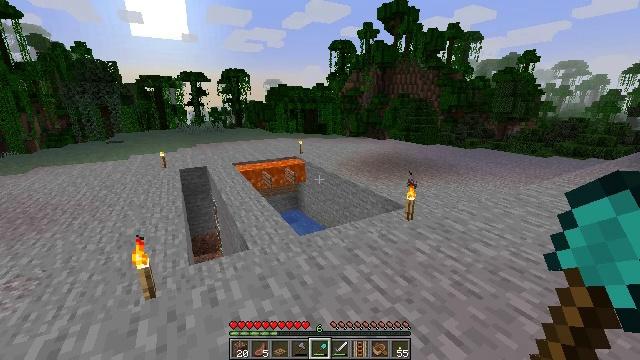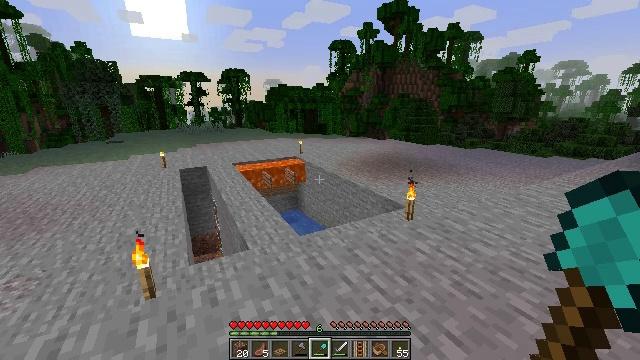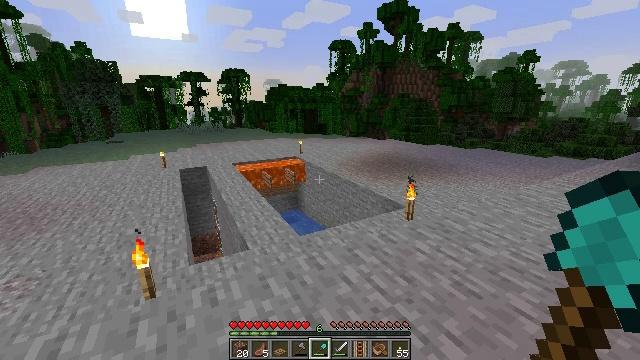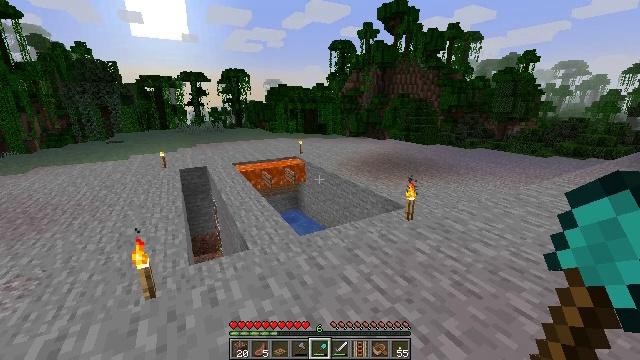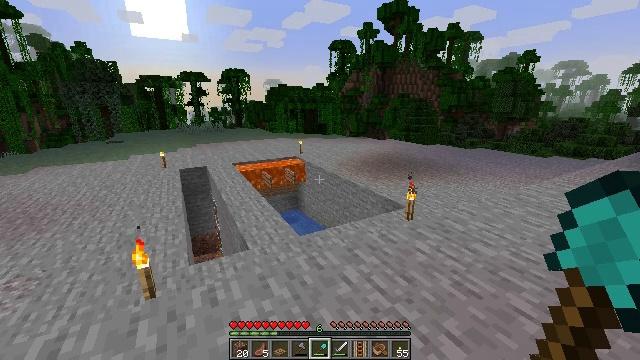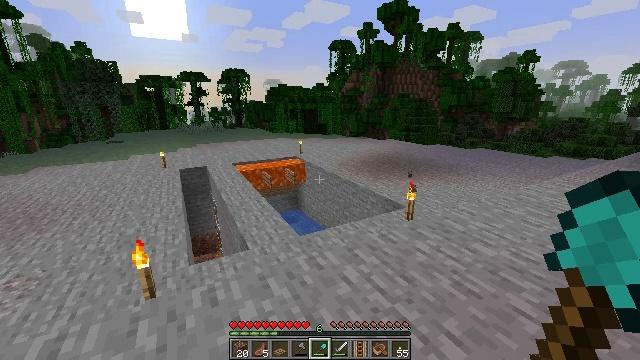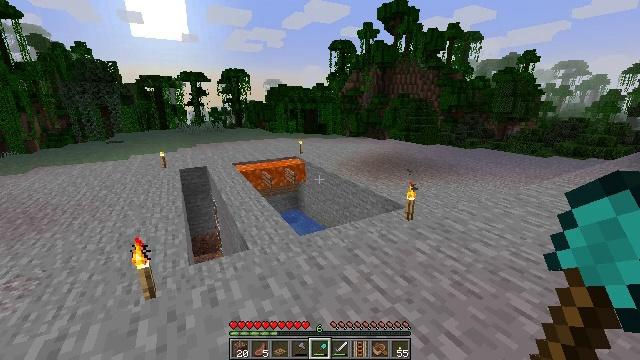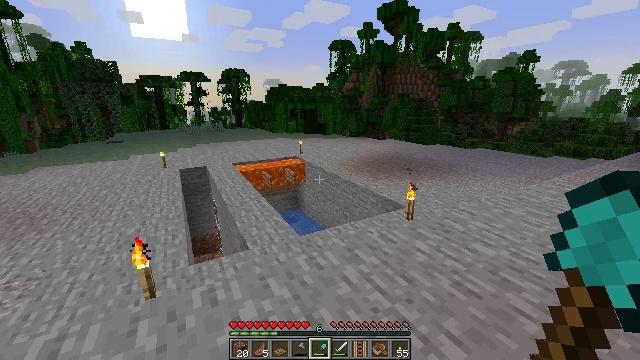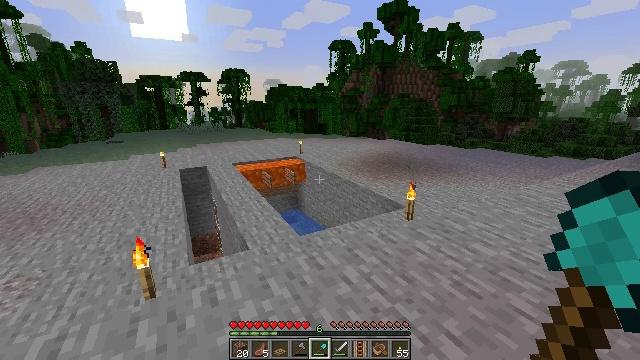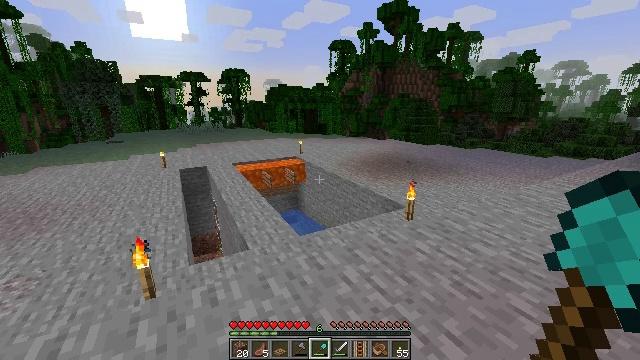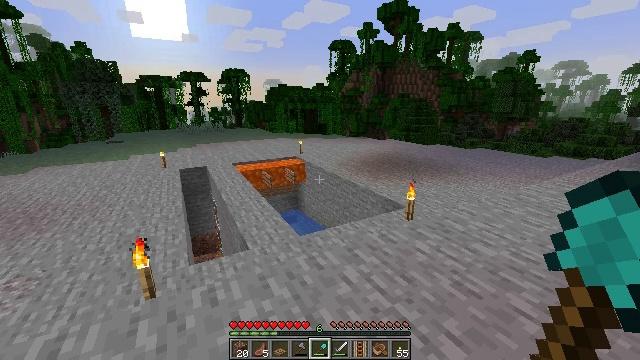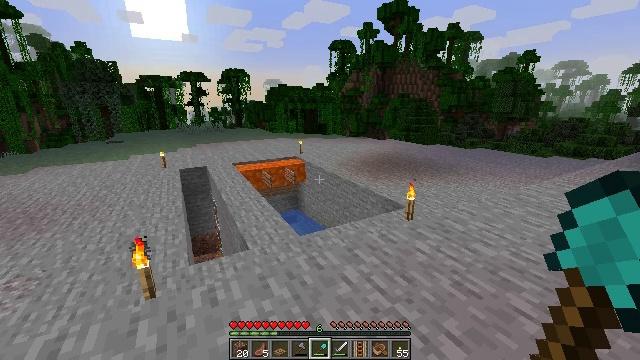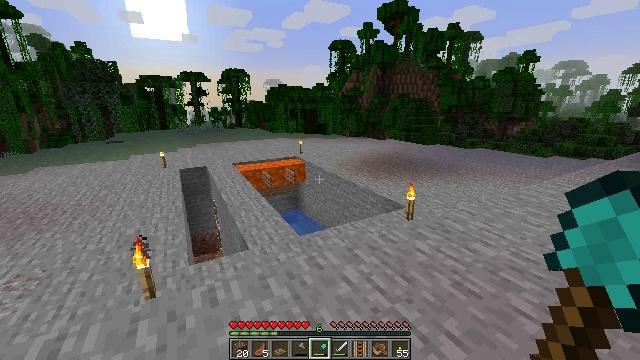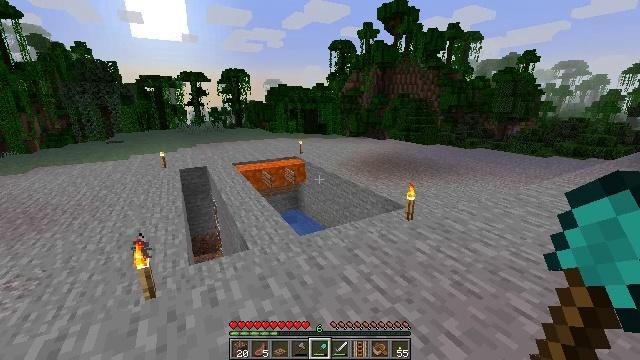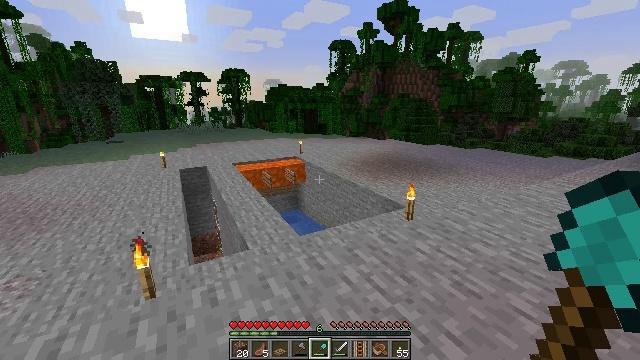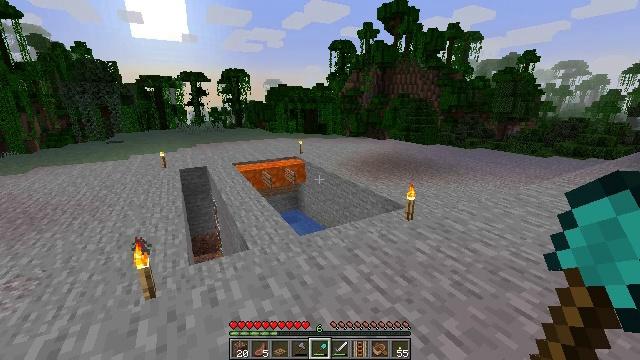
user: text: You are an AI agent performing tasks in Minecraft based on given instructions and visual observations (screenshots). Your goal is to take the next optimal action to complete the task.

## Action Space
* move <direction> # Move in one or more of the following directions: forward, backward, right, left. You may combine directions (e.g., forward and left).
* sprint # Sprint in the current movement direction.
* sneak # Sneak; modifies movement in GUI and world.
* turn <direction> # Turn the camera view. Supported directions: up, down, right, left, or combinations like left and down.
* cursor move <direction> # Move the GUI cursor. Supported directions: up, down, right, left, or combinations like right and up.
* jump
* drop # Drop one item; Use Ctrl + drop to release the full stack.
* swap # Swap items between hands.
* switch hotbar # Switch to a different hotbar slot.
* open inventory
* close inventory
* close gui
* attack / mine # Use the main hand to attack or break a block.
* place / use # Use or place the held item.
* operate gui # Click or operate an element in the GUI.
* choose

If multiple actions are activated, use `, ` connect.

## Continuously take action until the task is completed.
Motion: motion action
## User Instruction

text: Break the poppy plant.
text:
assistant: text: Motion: no_op
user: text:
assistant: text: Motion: no_op
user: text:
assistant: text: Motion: no_op
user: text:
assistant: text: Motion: no_op
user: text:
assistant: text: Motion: no_op
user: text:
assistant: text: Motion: no_op
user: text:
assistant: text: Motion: no_op
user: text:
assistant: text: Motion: no_op
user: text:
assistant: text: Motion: no_op
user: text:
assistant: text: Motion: no_op
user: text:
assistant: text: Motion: no_op
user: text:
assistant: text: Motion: no_op
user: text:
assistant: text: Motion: no_op
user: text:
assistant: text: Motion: no_op
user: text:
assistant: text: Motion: no_op
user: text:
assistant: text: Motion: no_op
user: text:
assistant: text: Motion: no_op
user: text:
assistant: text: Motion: no_op
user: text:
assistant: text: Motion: no_op
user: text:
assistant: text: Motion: no_op
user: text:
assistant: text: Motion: no_op
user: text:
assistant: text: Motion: no_op
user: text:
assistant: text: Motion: no_op
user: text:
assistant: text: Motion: no_op
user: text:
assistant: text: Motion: no_op
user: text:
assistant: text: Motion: no_op
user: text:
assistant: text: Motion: no_op
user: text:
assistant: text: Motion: no_op
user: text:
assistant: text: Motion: no_op
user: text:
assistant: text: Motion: no_op